Interaction volume radius: 5 \u00c5
Interaction volume height: 25 \u00c5
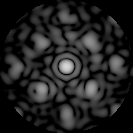
Disorder parameter: 0.4101